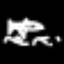
Label: airplane